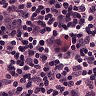
Metastatic tissue present: no